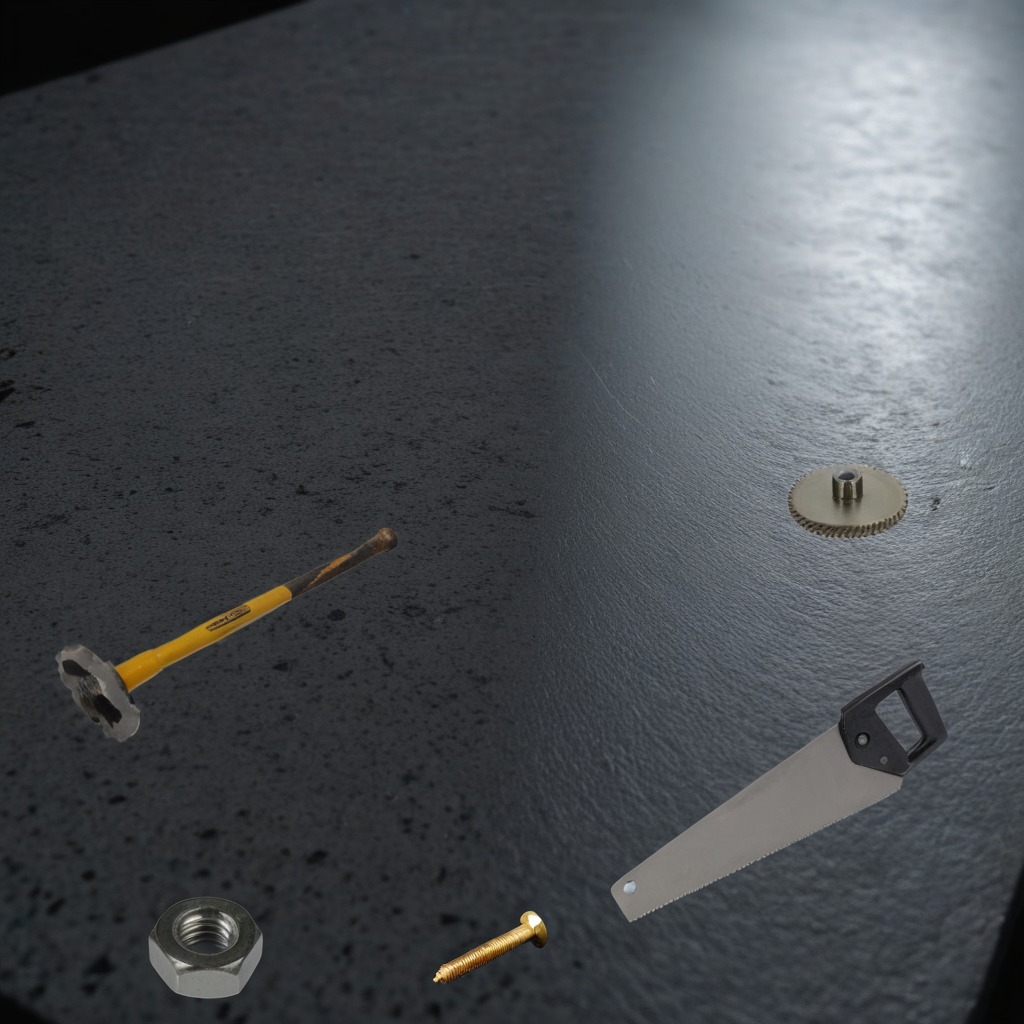
A steel gear with teeth, a metal machine screw, a hammer, a handheld metal saw, and a metal nut are lying on the clean granite table inside a workshop at night.